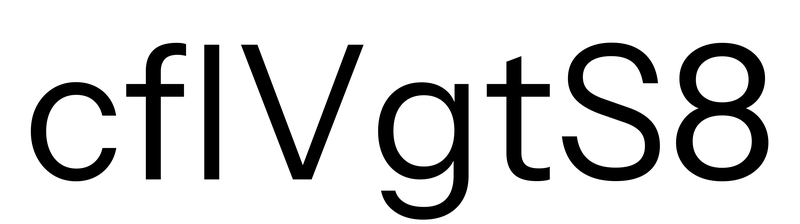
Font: InstrumentSans_Regular